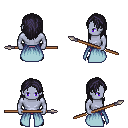
a pixel art fantasy rpg character, male body template, dark elf, purple skin, overskirt, magenta pants, raven long hairstyle, black shoes, spear, four views (front, back, left, right), 2x2 character sprite sheet, small pixel art, hard edges, no anti-aliasing